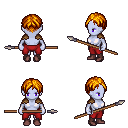
a pixel art fantasy rpg character, female body template, dark elf, purple skin, leather shoulder armor, red pants, dark blonde parted hairstyle, maroon shoes, spear, four views (front, back, left, right), 2x2 character sprite sheet, small pixel art, hard edges, no anti-aliasing